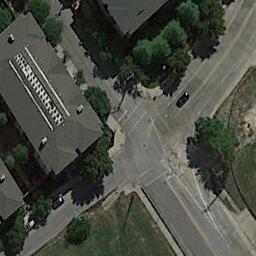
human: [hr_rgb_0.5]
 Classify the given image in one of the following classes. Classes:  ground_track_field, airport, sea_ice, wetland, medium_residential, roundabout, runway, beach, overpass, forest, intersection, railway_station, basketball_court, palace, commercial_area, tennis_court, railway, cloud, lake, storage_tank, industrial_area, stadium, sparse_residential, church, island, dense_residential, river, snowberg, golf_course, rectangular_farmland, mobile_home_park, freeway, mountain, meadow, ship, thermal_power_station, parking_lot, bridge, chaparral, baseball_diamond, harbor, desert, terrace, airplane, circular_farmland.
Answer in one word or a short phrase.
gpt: intersection